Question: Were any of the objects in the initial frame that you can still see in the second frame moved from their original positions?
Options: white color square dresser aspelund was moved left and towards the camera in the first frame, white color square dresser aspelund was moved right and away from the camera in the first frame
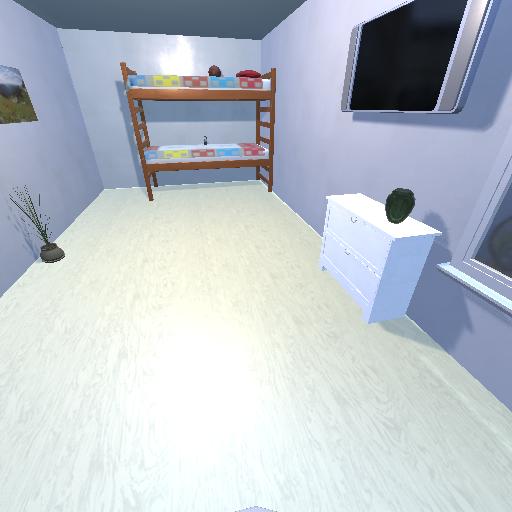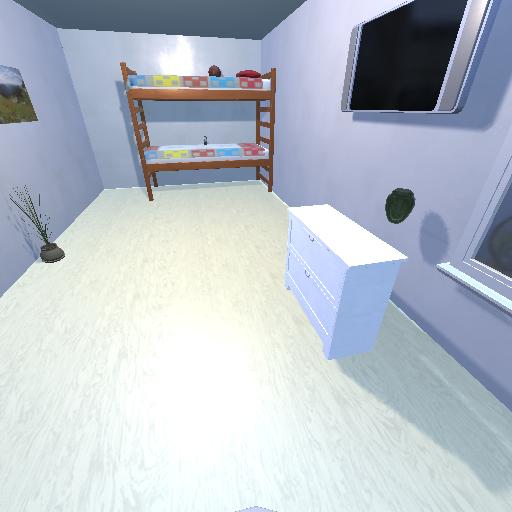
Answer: white color square dresser aspelund was moved left and towards the camera in the first frame